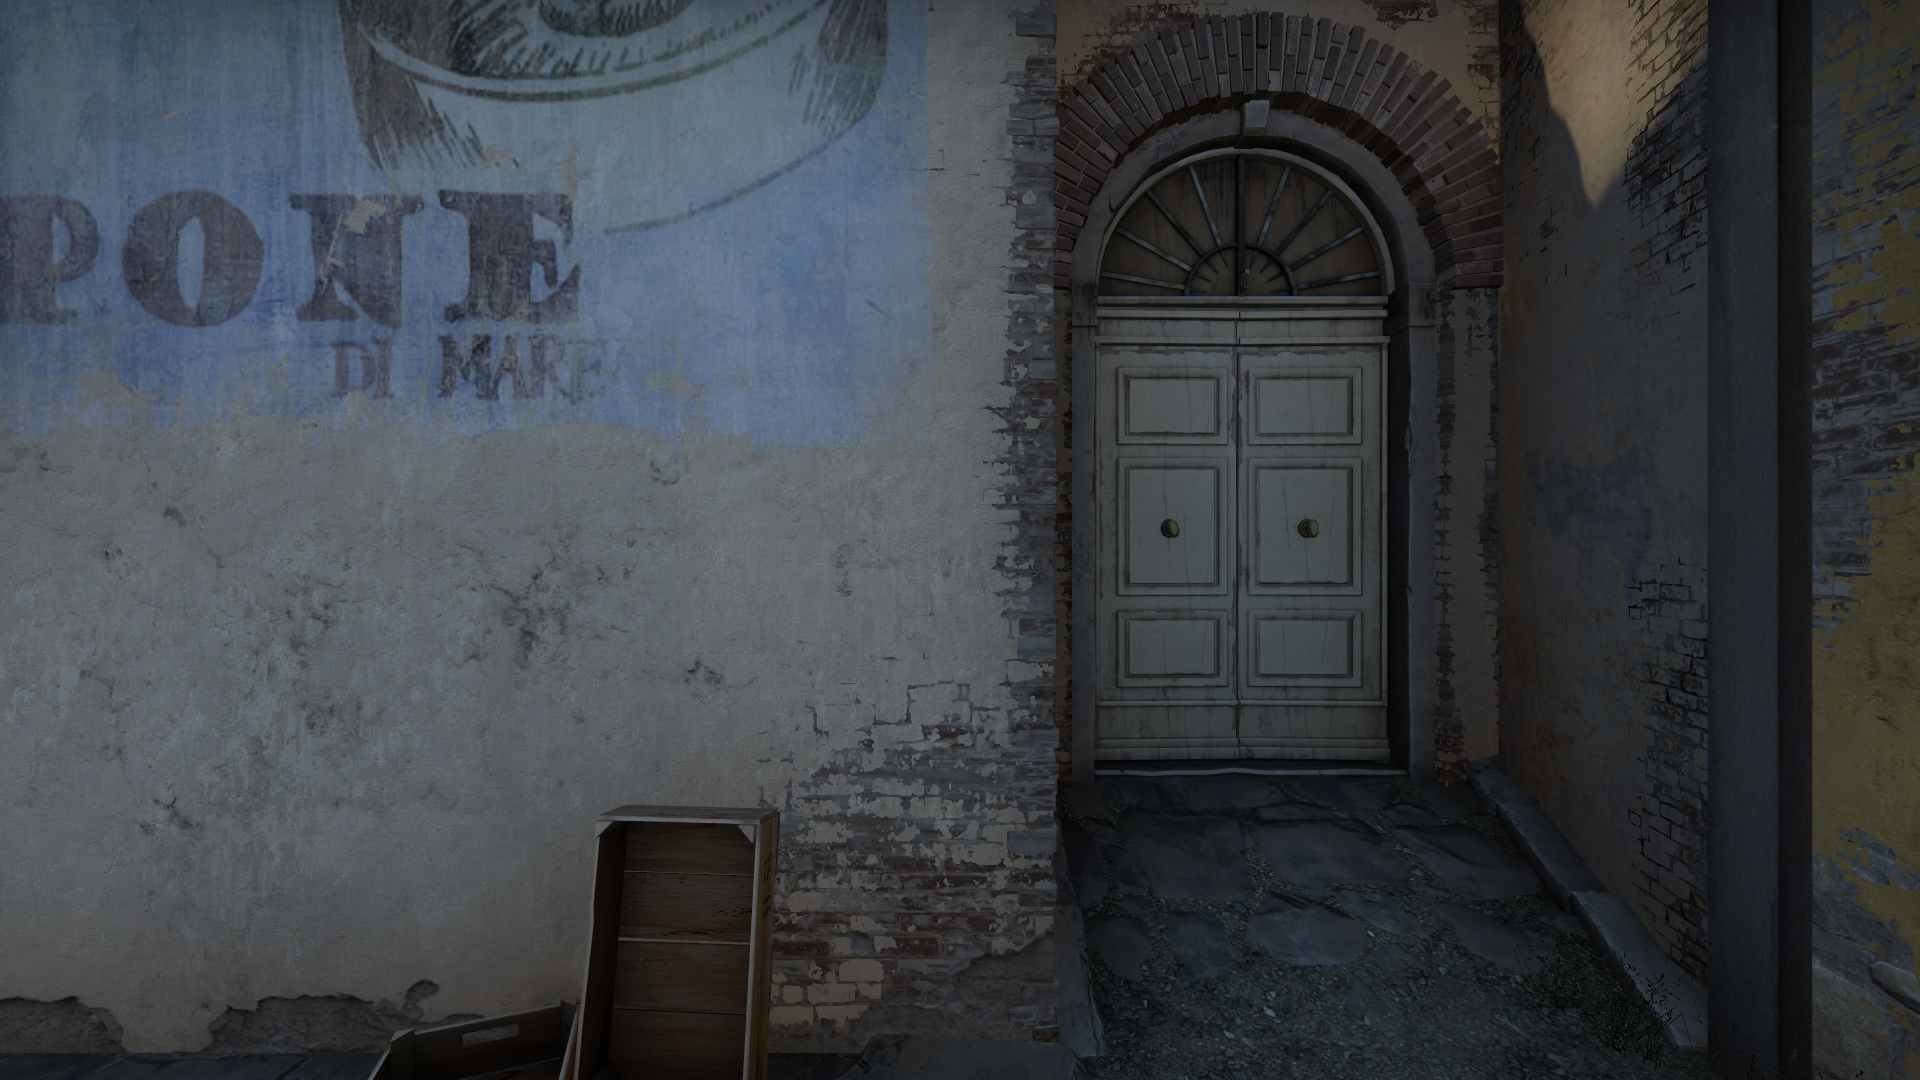
Map: de_inferno